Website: home-depot
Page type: billing-address
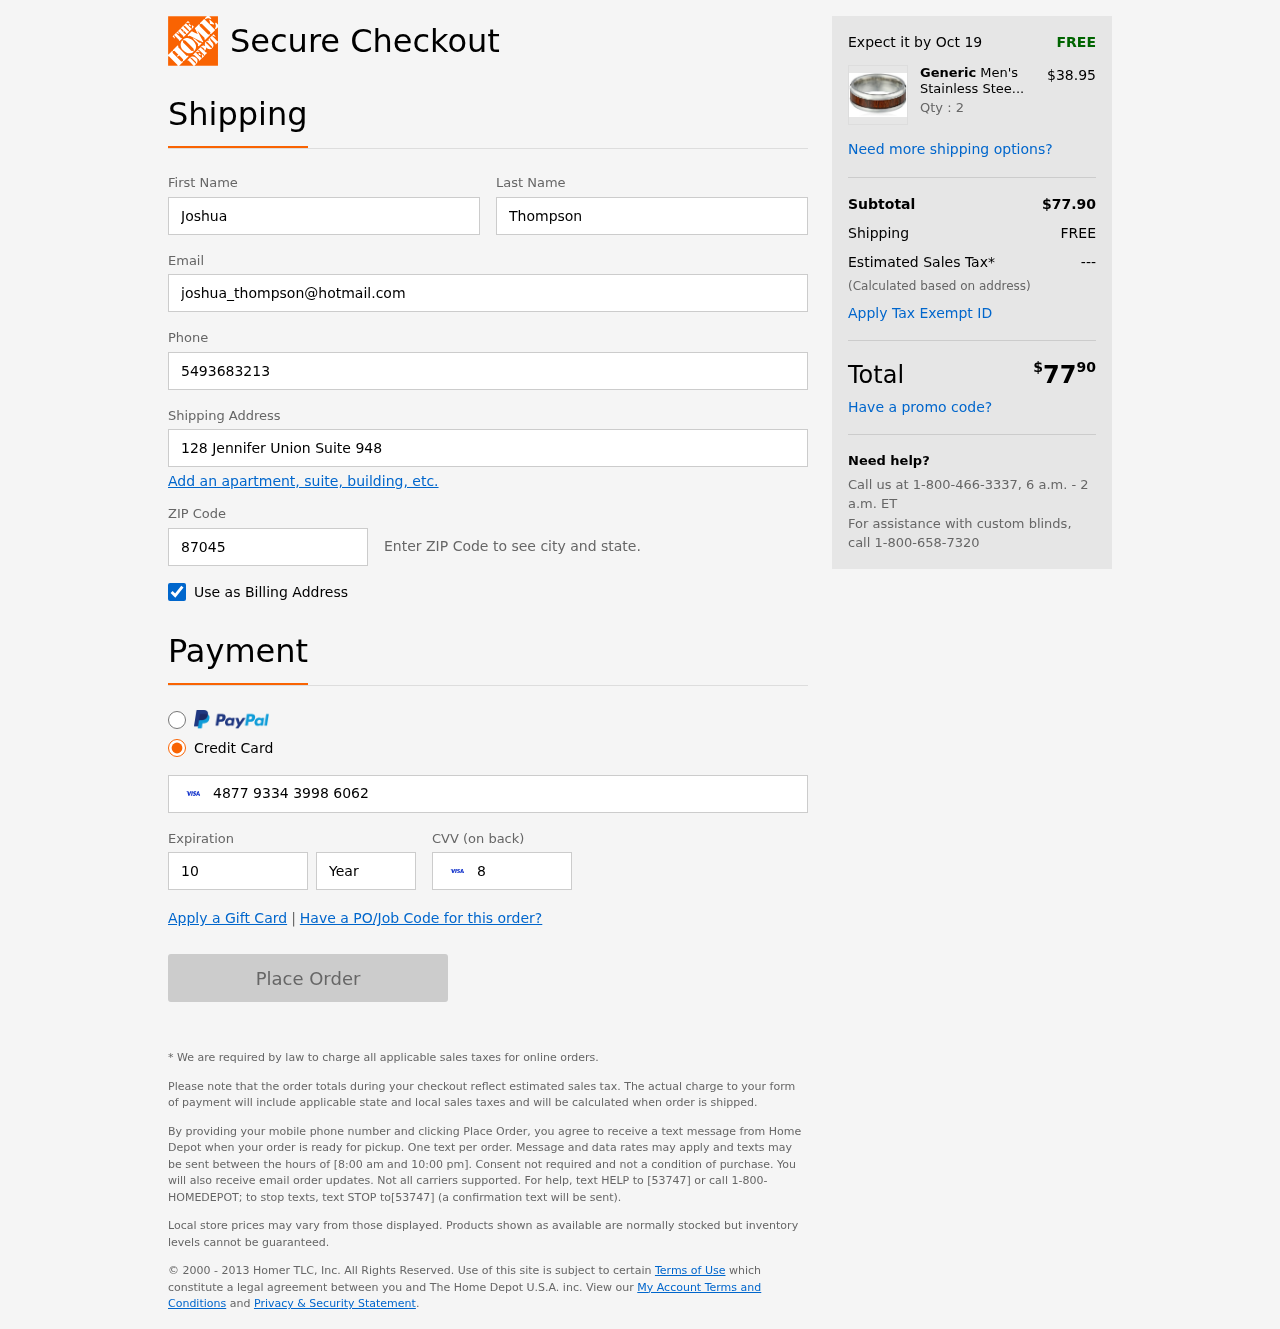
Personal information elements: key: PII_FIRSTNAME
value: Joshua
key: PII_LASTNAME
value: Thompson
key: PII_EMAIL
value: joshua_thompson@hotmail.com
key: PII_PHONE
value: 5493683213
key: PII_STREET
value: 128 Jennifer Union Suite 948
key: PII_POSTCODE
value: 87045
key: PII_CARD_NUMBER
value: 4877 9334 3998 6062
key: PII_CARD_EXPIRY_MONTH
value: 10
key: PII_CARD_CVV
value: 847
Product elements: key: PRODUCT1_BRAND
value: Generic
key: PRODUCT1_NAME
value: Men's Stainless Steel Light Wooden Inlay Ring, Size 11
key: PRODUCT1_PRICE
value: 38.95
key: PRODUCT1_QUANTITY
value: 2
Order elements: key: ORDER_DELIVERY_DATE
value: Oct 19
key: ORDER_SUBTOTAL
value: $77.90
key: ORDER_SHIPPING_COST
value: FREE
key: ORDER_TAX
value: ---
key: ORDER_TOTAL2
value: $7790